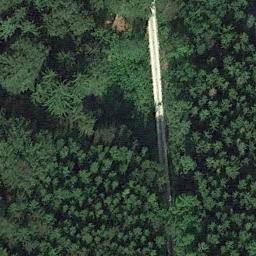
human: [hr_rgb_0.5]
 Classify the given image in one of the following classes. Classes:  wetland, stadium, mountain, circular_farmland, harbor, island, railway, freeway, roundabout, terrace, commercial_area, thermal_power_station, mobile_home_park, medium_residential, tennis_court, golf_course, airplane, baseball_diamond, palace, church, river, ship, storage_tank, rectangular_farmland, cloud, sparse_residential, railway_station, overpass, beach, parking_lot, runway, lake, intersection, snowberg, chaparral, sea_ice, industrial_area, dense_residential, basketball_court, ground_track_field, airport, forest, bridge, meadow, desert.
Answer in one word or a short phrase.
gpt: forest